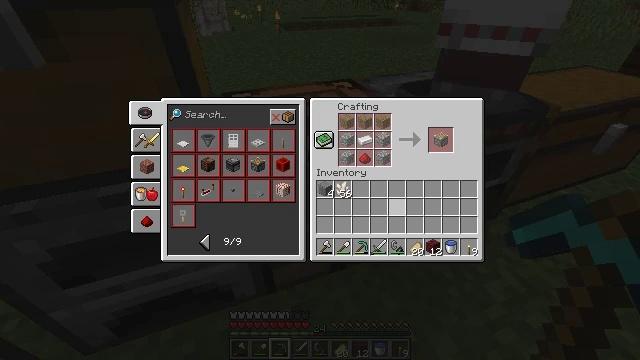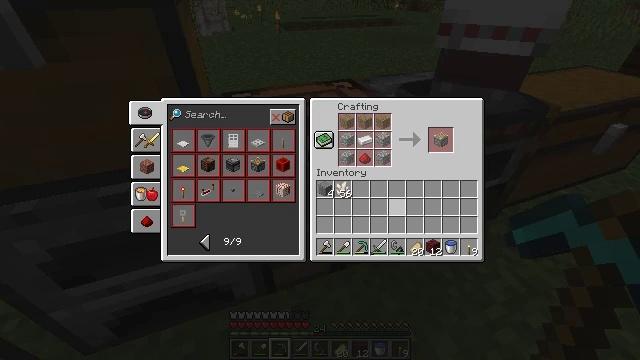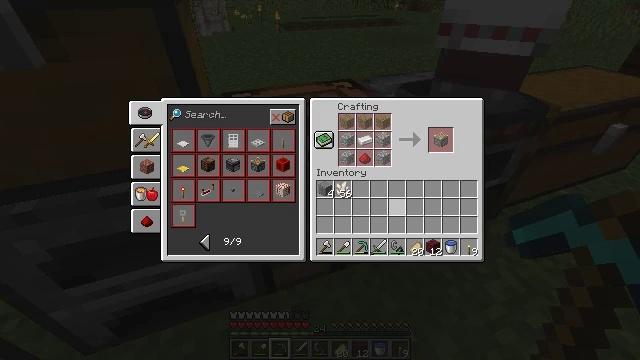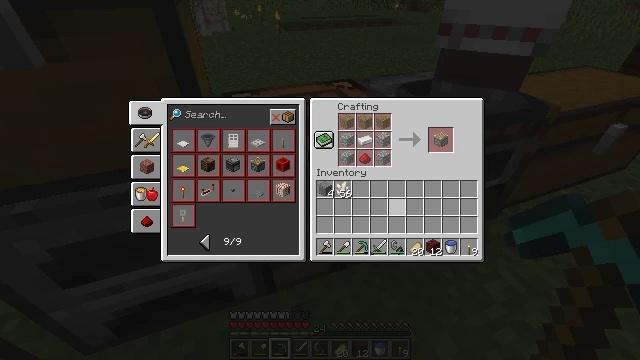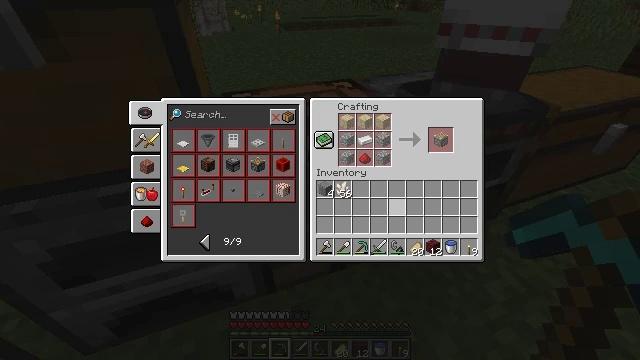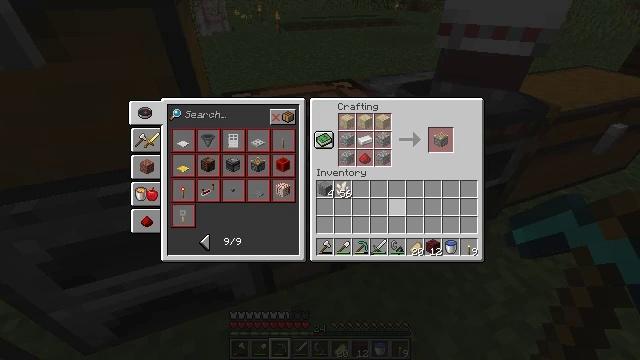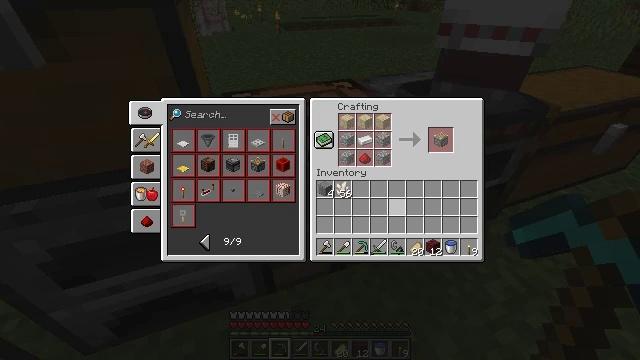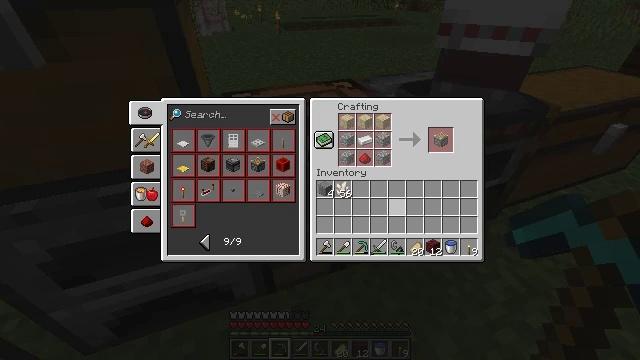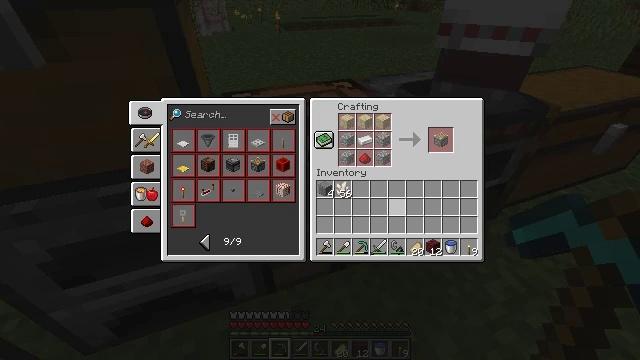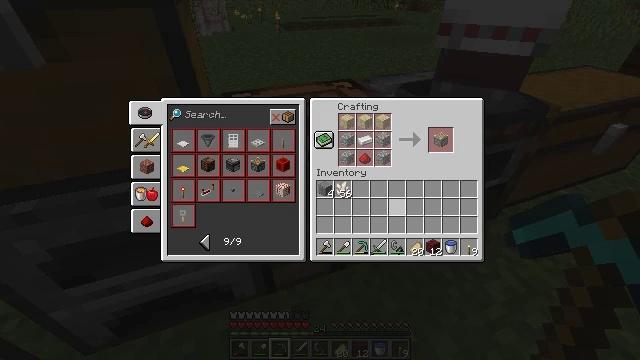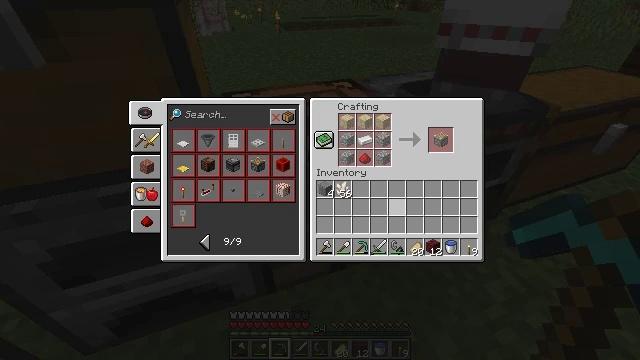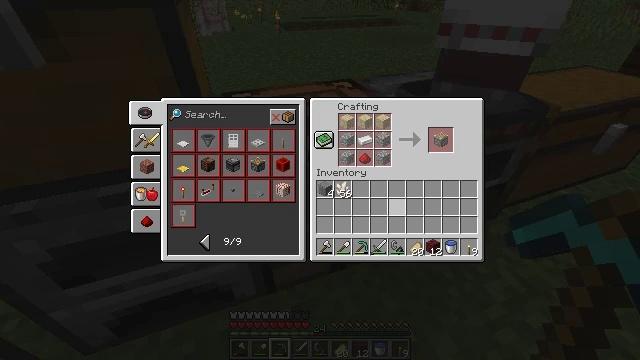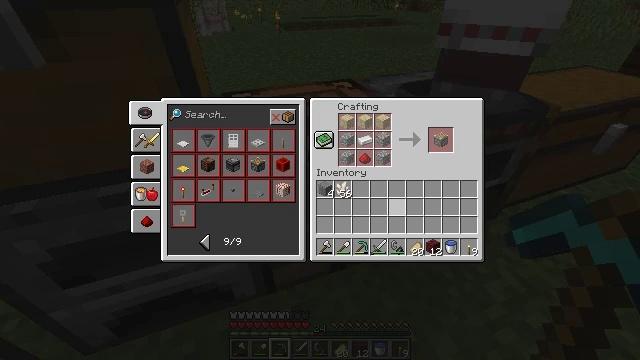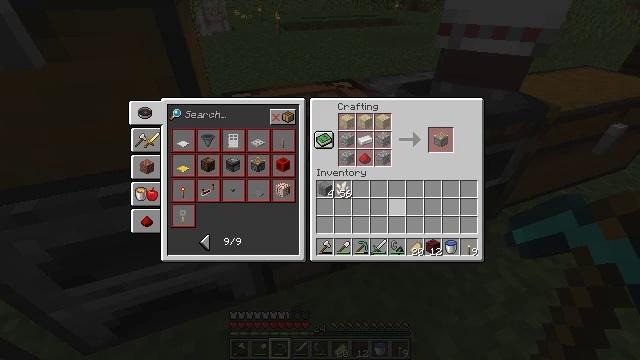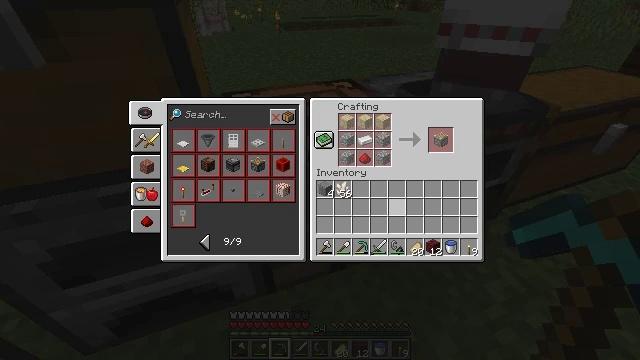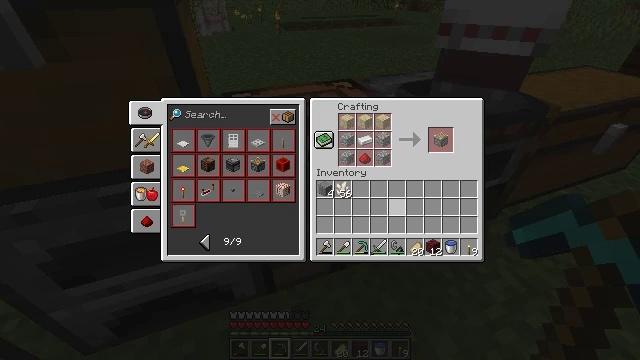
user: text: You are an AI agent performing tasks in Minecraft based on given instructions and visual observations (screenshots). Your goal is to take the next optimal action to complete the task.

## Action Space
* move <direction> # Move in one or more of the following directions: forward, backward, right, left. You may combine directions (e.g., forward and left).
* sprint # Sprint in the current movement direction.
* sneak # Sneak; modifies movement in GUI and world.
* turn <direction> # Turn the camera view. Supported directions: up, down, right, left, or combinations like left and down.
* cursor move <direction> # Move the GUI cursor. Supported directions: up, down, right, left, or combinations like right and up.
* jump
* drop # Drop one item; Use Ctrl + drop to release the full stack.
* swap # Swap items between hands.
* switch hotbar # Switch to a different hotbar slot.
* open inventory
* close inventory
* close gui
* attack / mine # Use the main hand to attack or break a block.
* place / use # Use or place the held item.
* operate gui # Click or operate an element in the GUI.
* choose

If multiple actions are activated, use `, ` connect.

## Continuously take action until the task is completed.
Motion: motion action
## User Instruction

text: Craft some stone stairs in the crafting grid.
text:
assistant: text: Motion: no_op
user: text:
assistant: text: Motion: no_op
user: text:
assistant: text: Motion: no_op
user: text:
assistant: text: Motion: no_op
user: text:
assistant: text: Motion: no_op
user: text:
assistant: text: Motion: no_op
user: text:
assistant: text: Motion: no_op
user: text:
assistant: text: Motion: no_op
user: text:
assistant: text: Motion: no_op
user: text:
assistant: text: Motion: no_op
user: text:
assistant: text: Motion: no_op
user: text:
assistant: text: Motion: no_op
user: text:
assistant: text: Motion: no_op
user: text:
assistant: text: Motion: no_op
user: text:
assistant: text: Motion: no_op
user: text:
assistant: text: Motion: no_op
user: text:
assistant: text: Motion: no_op
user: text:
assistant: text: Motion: no_op
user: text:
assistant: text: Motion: no_op
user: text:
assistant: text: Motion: no_op
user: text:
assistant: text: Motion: no_op
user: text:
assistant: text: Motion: no_op
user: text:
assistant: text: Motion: no_op
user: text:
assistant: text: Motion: no_op
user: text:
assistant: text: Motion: no_op
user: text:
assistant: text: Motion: no_op
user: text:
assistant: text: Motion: no_op
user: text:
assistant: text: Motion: no_op
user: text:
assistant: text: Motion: no_op
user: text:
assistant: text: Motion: no_op